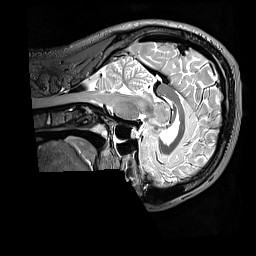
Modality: T2w
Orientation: sagittal
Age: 26
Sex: male
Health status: healthy
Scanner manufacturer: siemens
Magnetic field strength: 3 T
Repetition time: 3.2 s
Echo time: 0.568 s